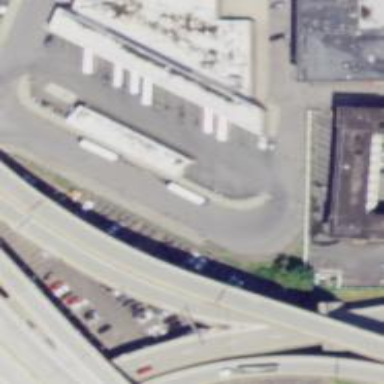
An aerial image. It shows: Building that serves as bus station. It is public transport station.